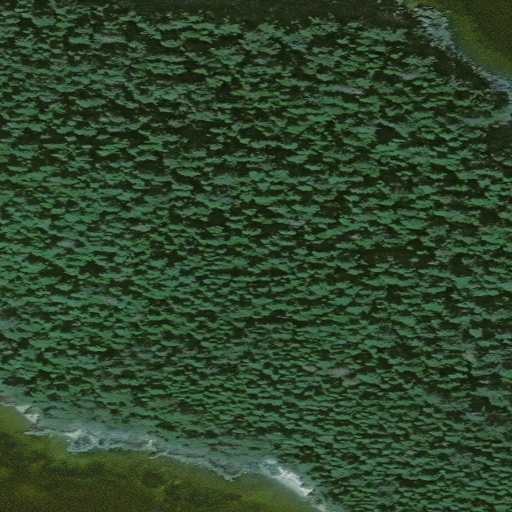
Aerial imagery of island in Alaska named Foot Island containing only unknown